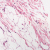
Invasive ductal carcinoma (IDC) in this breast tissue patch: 0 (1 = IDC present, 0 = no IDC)